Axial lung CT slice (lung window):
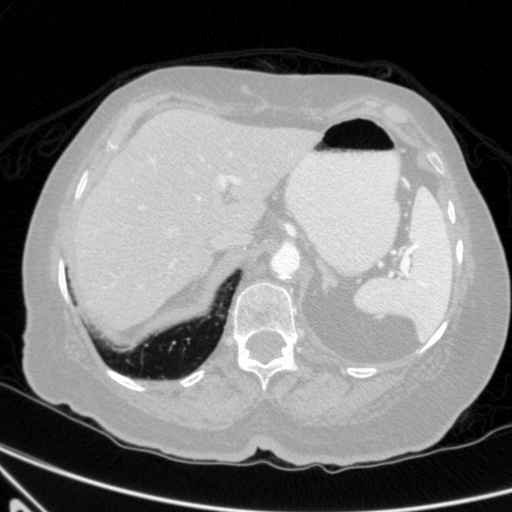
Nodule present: no